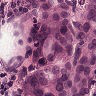
Metastatic tissue present: yes